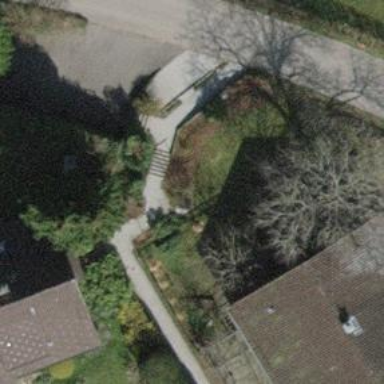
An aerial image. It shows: Detached building with gabled roof.